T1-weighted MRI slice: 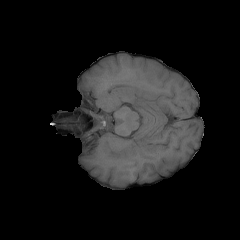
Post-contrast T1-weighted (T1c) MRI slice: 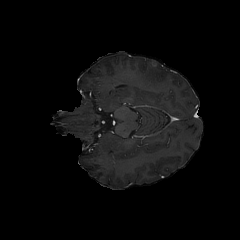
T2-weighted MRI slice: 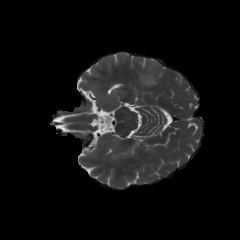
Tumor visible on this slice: yes